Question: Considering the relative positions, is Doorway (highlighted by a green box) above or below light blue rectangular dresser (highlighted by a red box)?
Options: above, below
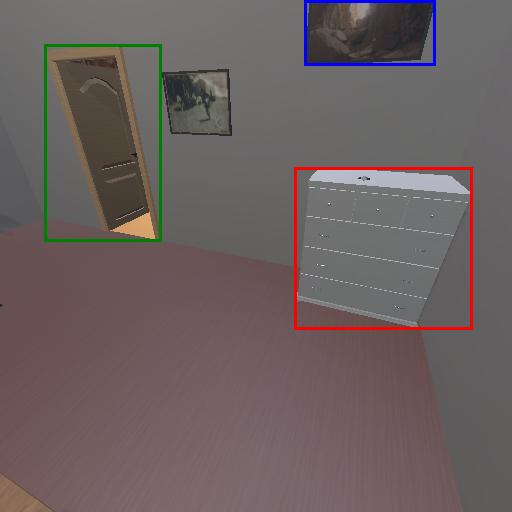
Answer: above